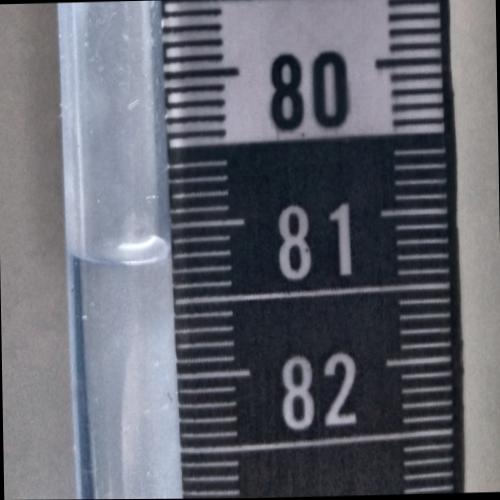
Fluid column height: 81.2 cm